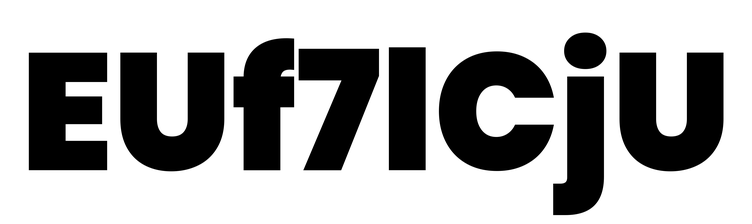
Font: Poppins-Black